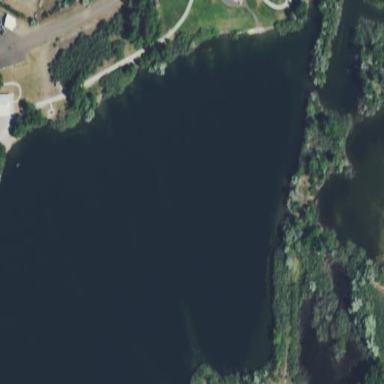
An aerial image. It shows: Serene lake.